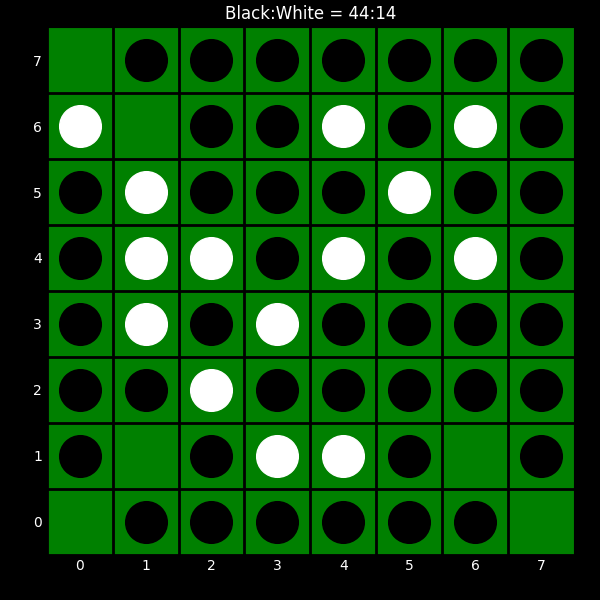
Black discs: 44
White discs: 14